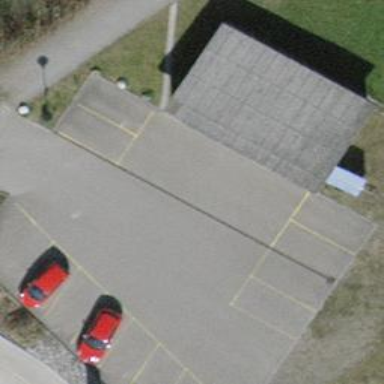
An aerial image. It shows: Parking area with surface.